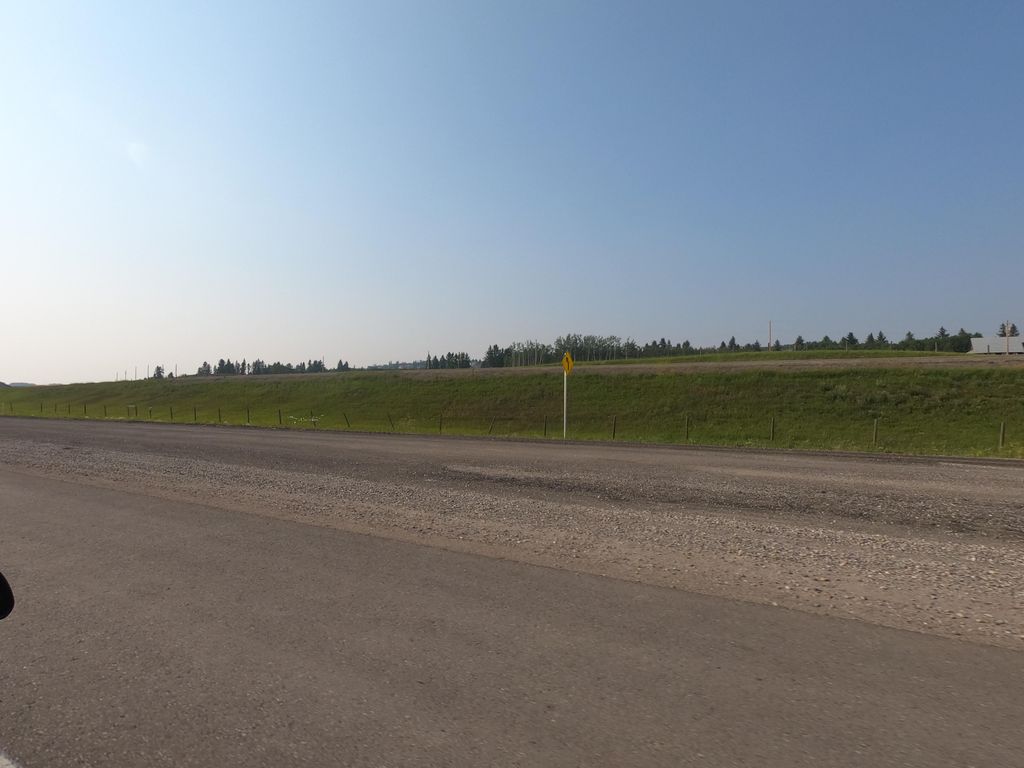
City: calgary